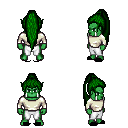
a pixel art fantasy rpg character, male body template, orc, green skin, white long-sleeve shirt, white pants, green extra-long topknot hairstyle, black slippers, four views (front, back, left, right), 2x2 character sprite sheet, small pixel art, hard edges, no anti-aliasing